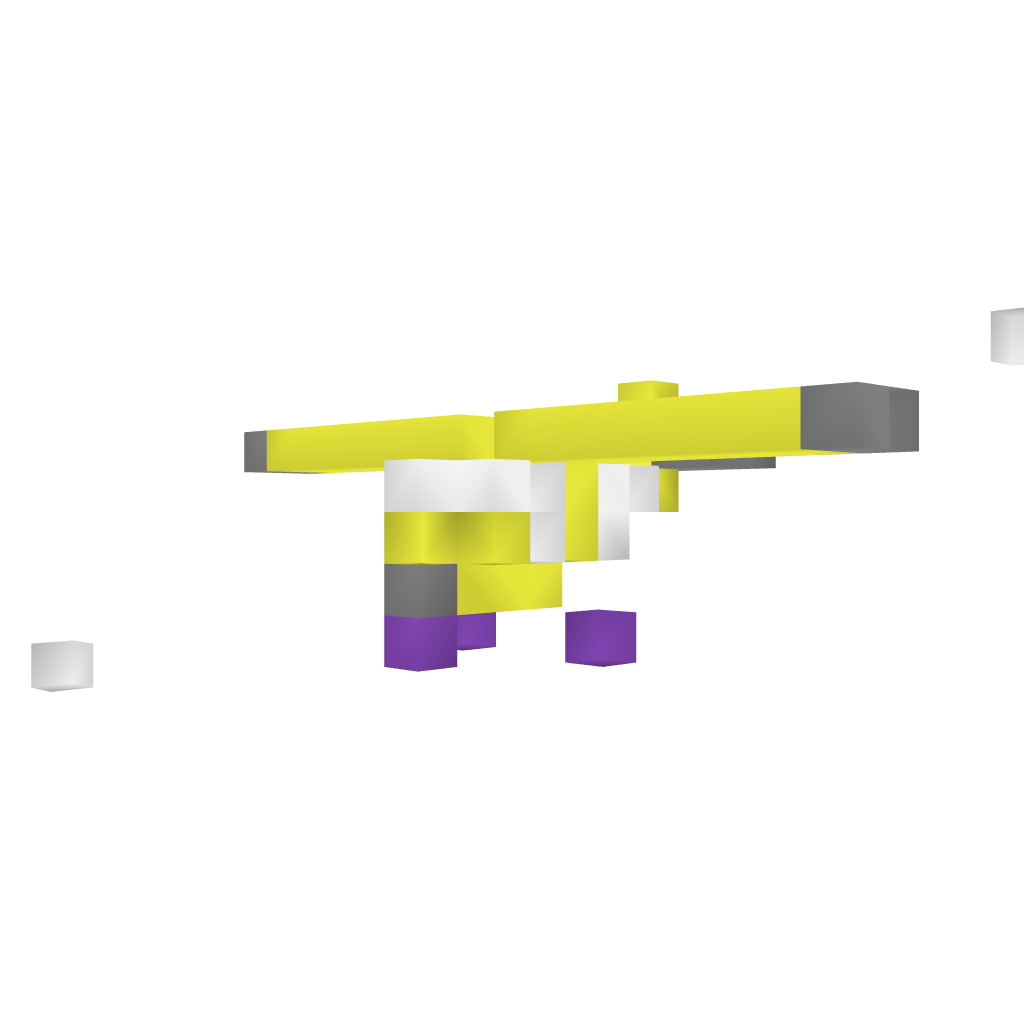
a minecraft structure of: Little-Wood-Plane bad low quality